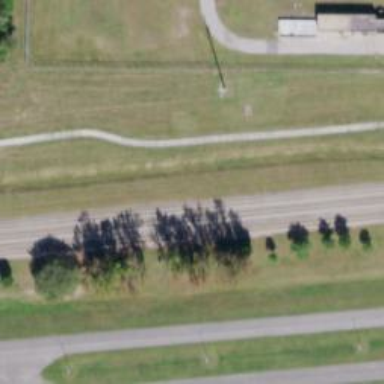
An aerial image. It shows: Abandoned railway yard.